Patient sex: M
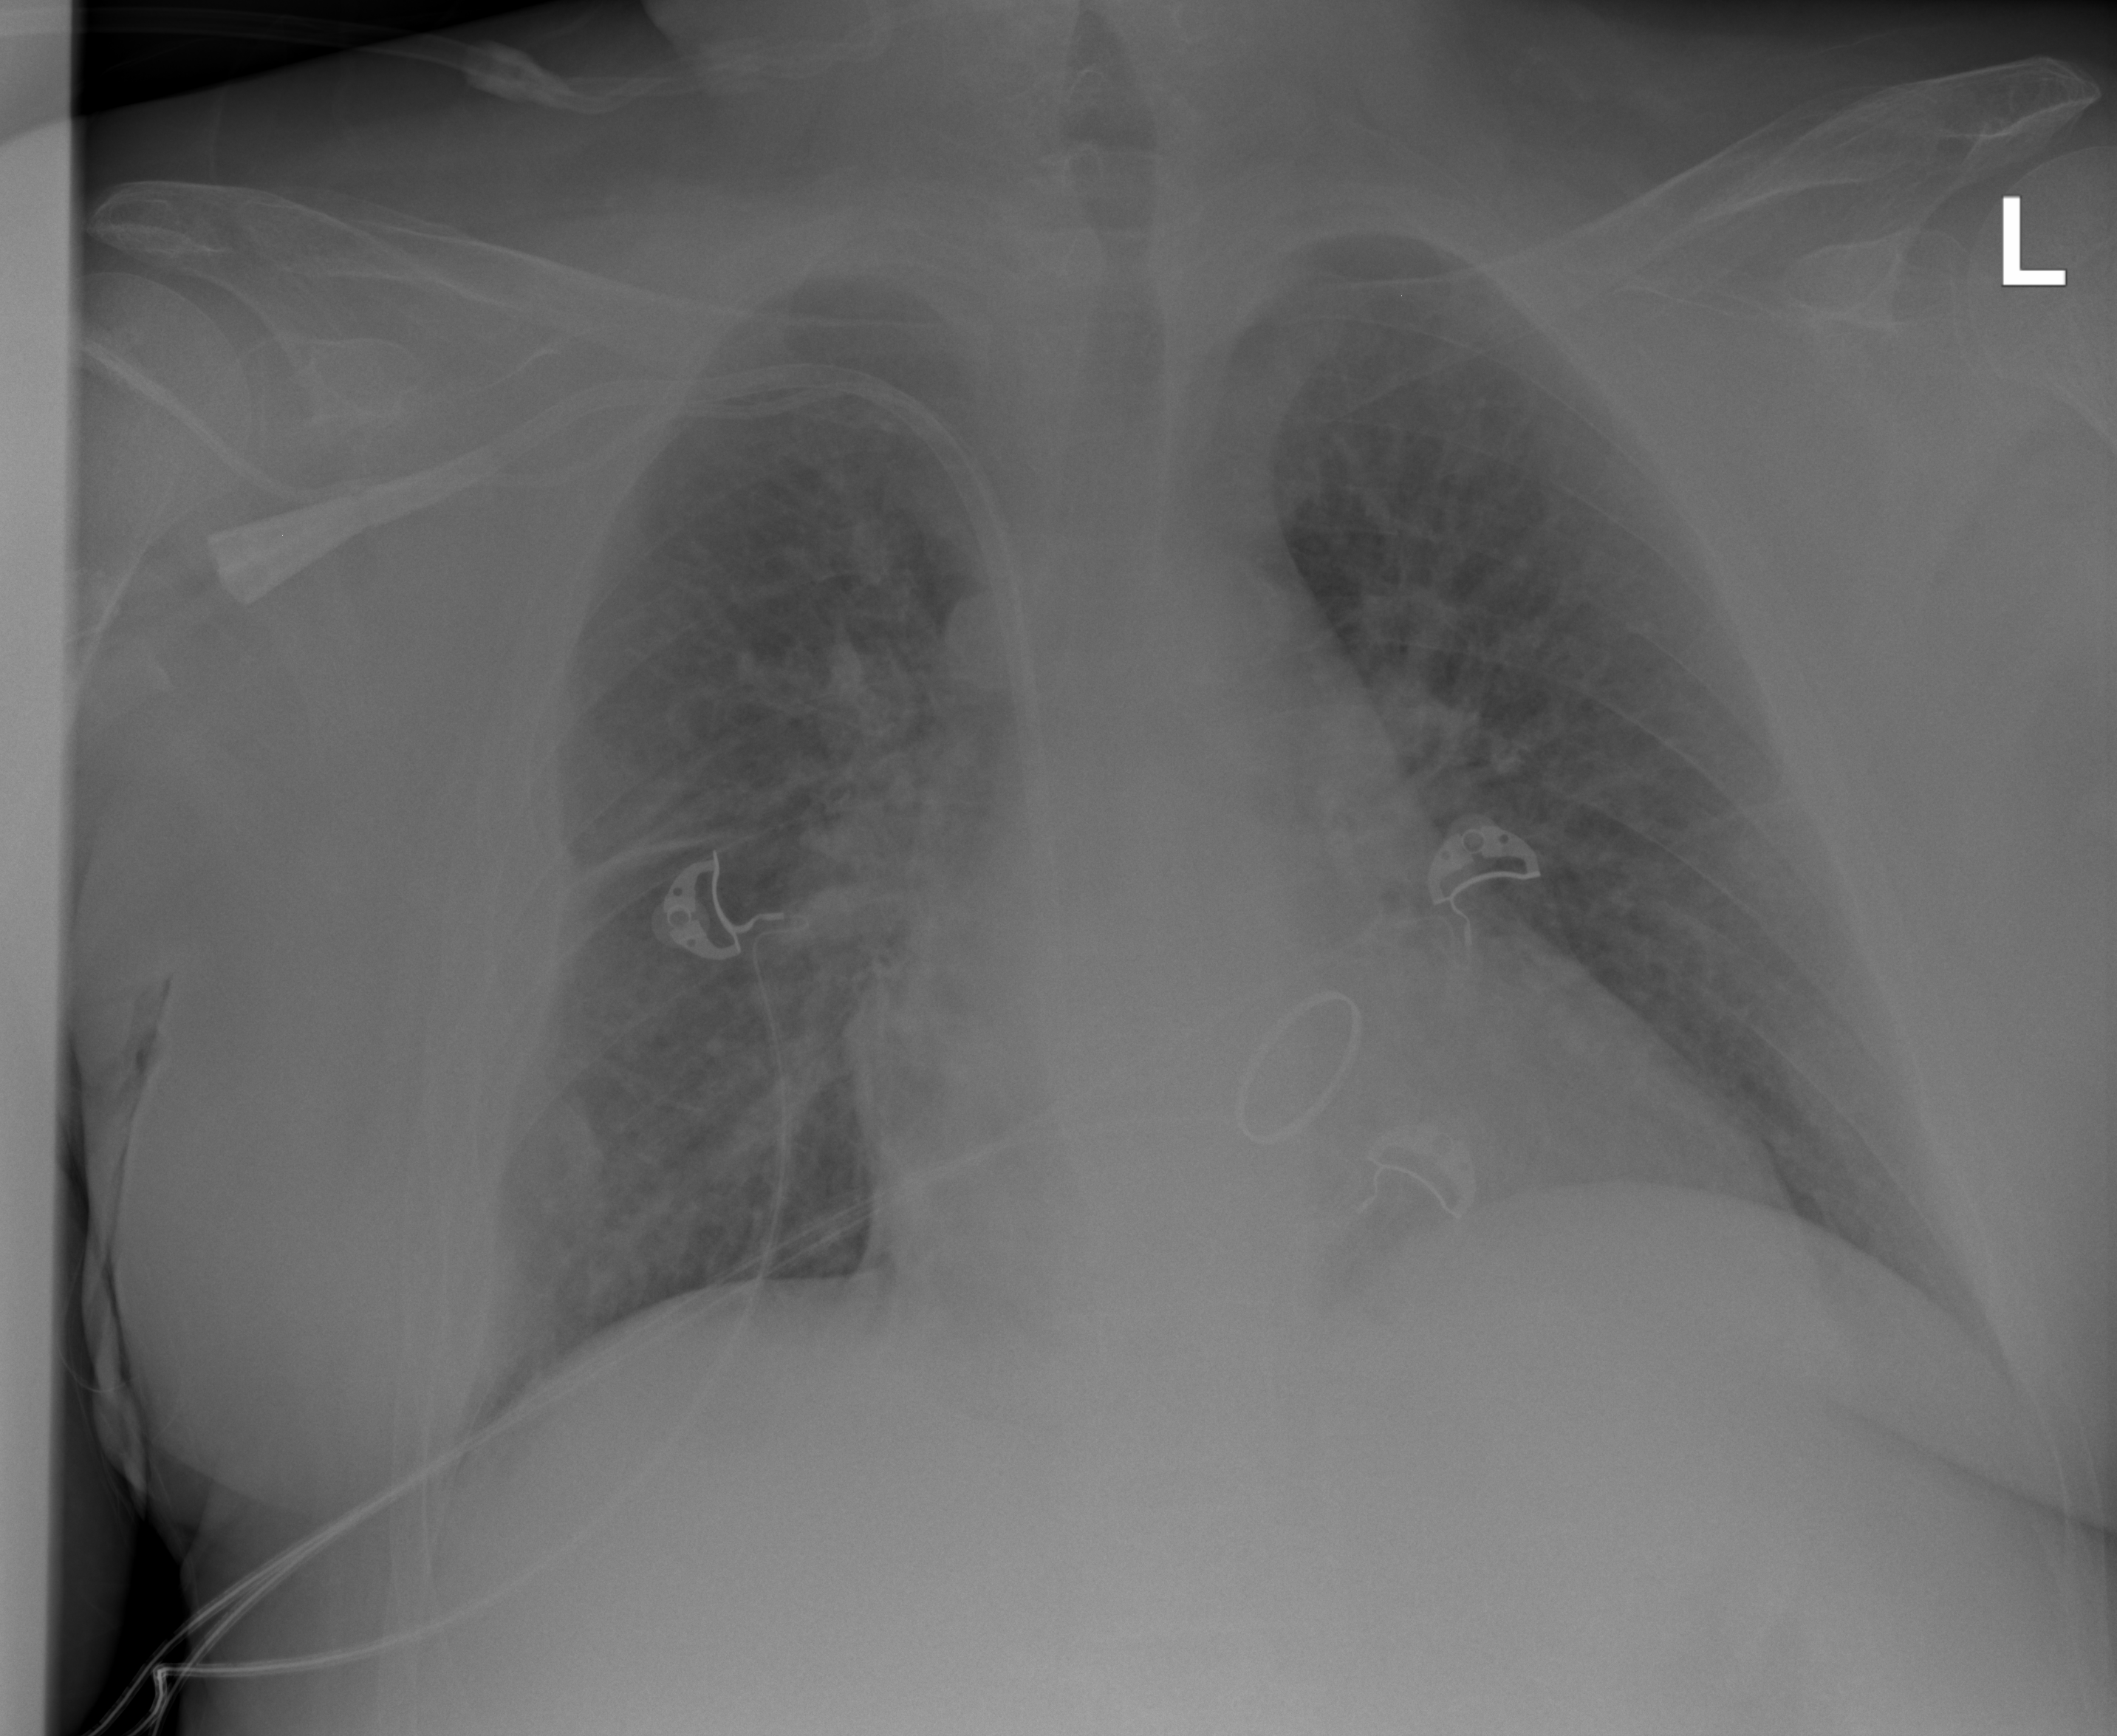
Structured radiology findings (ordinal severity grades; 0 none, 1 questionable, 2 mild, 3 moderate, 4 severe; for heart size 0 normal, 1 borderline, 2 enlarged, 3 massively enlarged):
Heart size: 2
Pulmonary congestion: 2
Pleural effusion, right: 2
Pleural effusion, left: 0
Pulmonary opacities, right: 2
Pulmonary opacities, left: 1
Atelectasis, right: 2
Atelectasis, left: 0